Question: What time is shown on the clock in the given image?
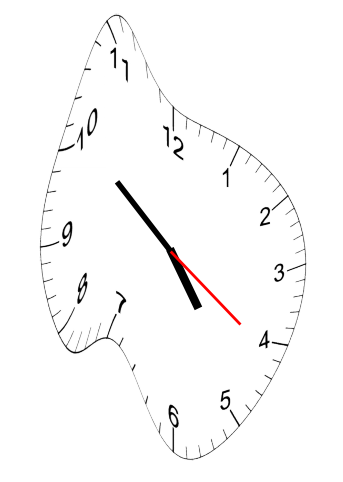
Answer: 04:51:21